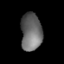
Tissue: lung
Cell type: Others
Senescence score: 0.2191
Nuclear area (px): 771
Mean DAPI intensity: 106.148